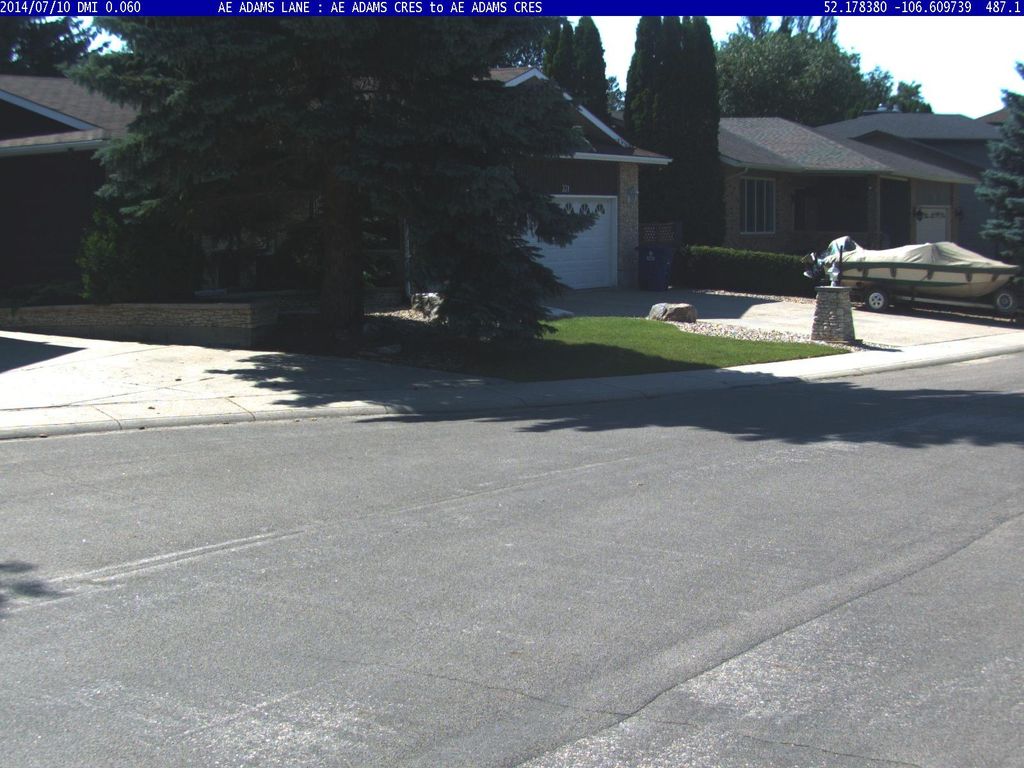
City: saskatoon